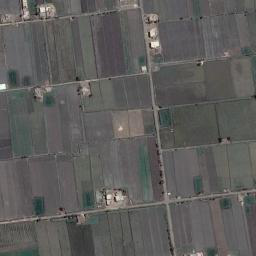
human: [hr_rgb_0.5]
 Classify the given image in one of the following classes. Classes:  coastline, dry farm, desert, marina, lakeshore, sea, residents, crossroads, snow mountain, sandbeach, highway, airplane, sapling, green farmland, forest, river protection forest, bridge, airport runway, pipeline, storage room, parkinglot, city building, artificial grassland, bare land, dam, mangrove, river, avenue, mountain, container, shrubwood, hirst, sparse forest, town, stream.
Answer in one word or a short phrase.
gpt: green farmland